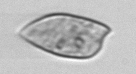
Label: Prorocentrum_dentatum